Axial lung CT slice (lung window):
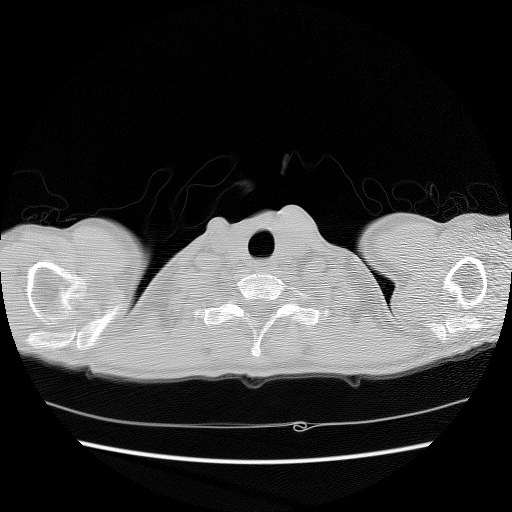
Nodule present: no